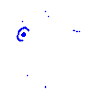
Particle: proton